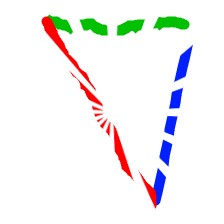
Shape: triangle